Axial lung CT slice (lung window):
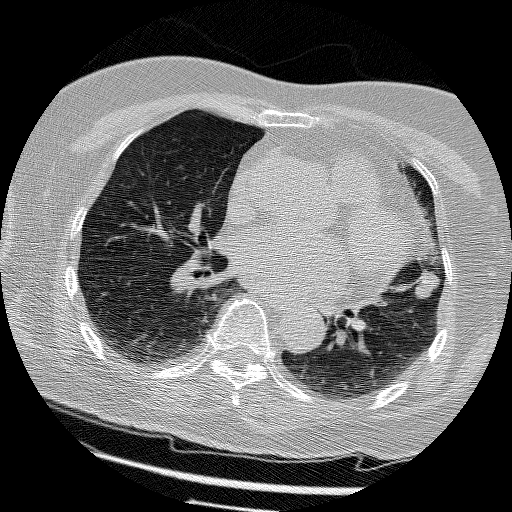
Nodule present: yes
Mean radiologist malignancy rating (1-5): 5